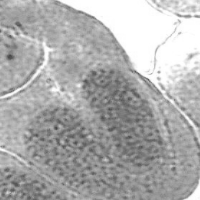
Label: prophase